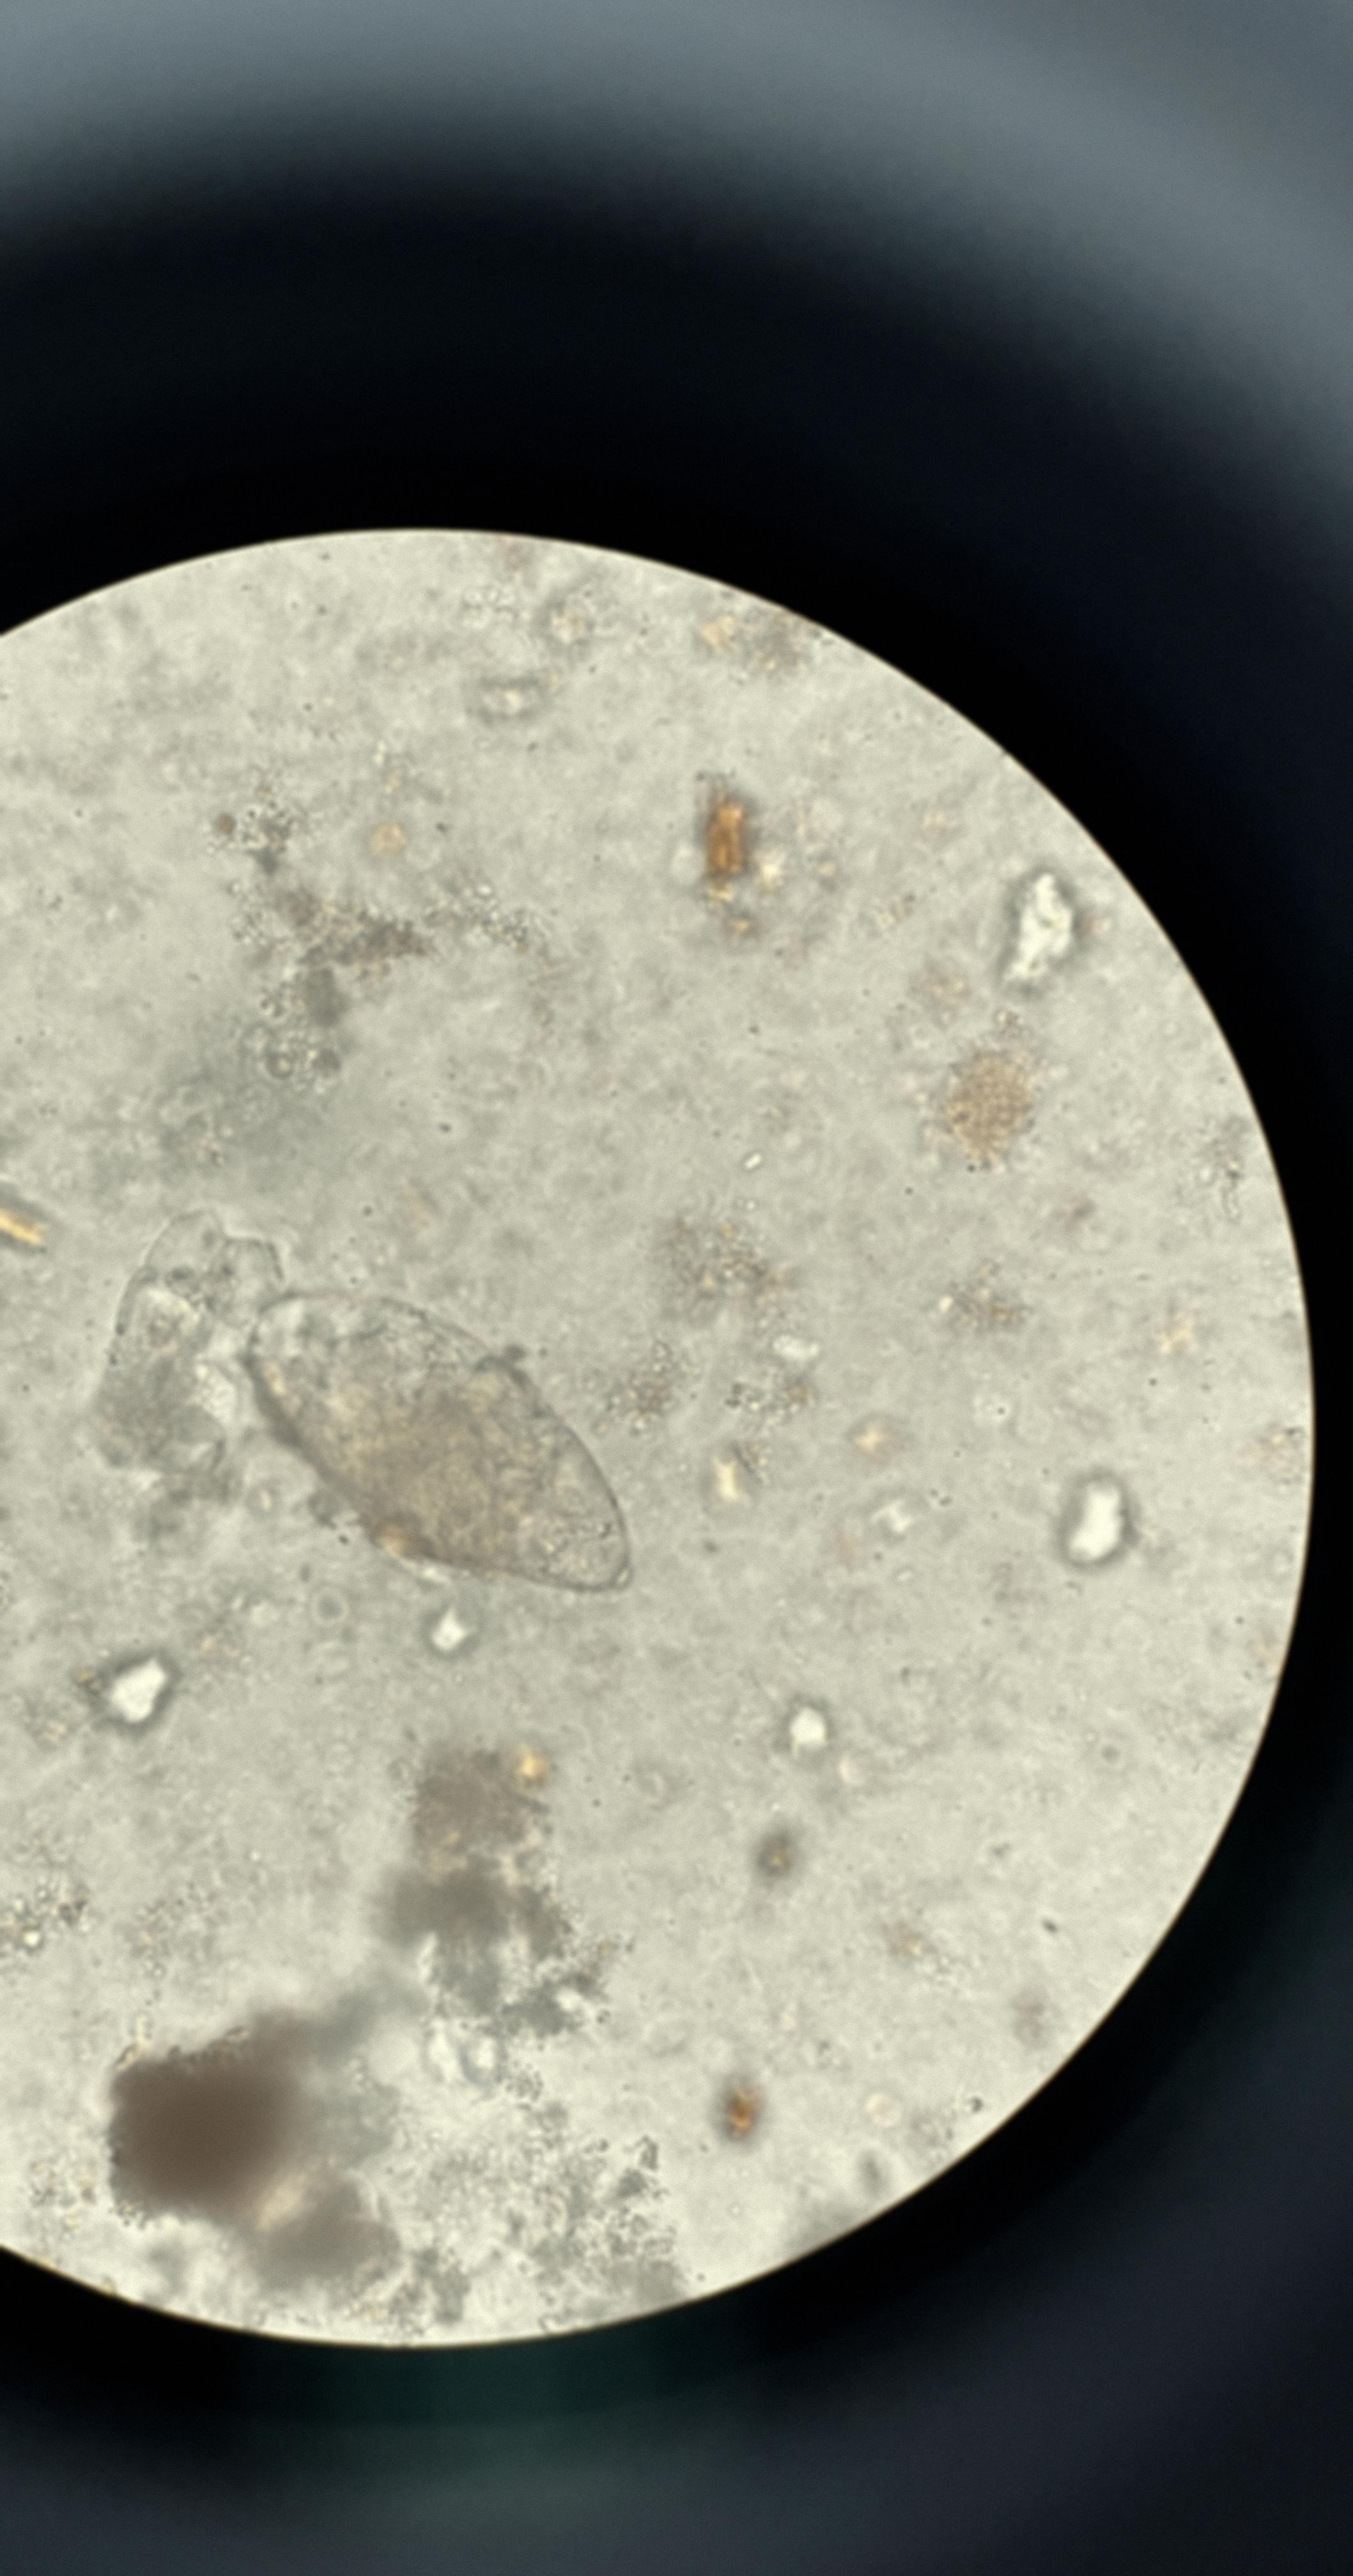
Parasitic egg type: Fasciolopsis buski